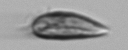
Label: Prorocentrum_triestinum